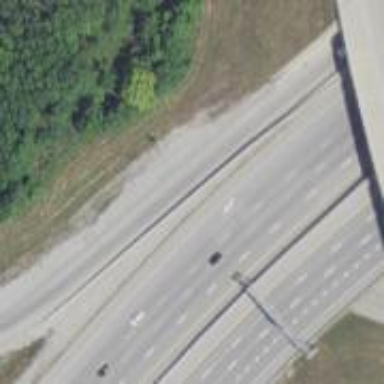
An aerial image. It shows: Asphalt motorway.